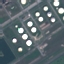
Label: Industrial